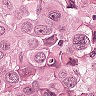
Metastatic tissue present: yes